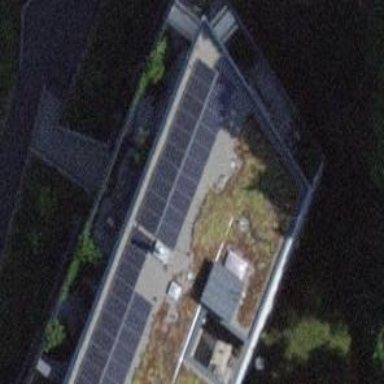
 consisting of solar photovoltaic panels."